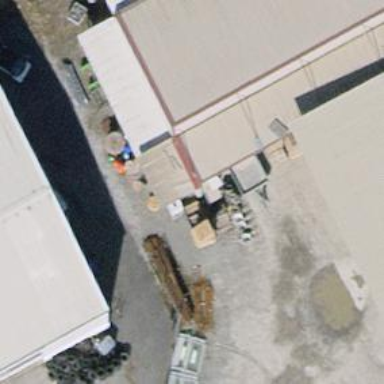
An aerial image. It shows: View of roof of building.